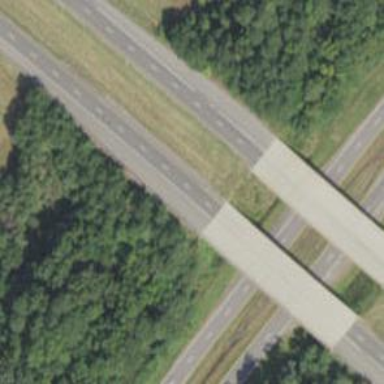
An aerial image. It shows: Motorway.